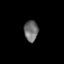
Tissue: prostate
Cell type: T cells
Senescence score: 0.322
Nuclear area (px): 287
Mean DAPI intensity: 110.15